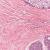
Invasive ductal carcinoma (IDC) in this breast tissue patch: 0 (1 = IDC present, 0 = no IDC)